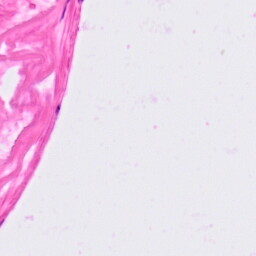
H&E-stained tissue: Lung